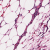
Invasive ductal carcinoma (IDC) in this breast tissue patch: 0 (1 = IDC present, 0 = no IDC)